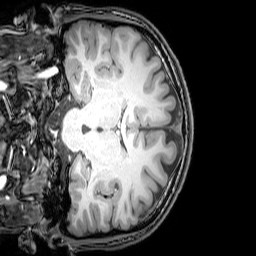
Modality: T1w
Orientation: coronal
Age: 21
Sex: male
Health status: healthy
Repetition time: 0.081 s
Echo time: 0.037 s